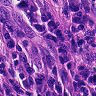
Metastatic tissue present: no